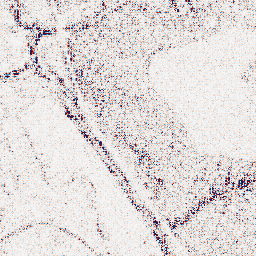
Category: wavelet
Decomposition family: wavelet_biorthogonal
Decomposition parameters: wavelet: bior4.4
level: 1
Upsampling method: cubic_catmull_rom
Upsampling parameters: scale: 2
Upsampling scale: 2